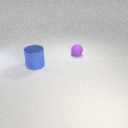
small purple rubber sphere to the right of large blue metal cylinder